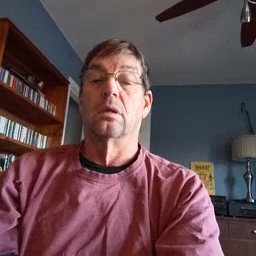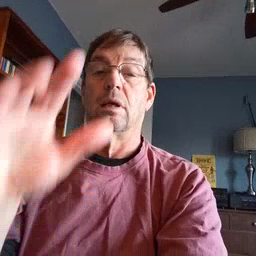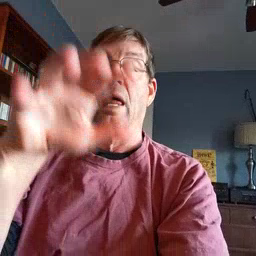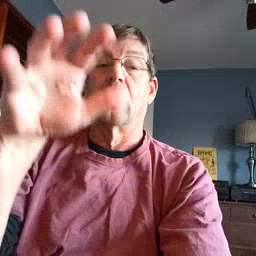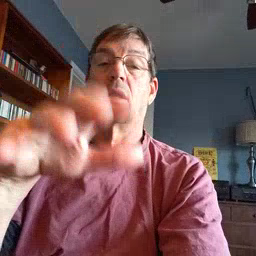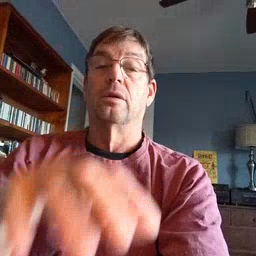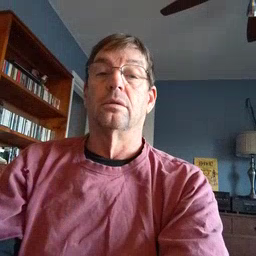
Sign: alligator